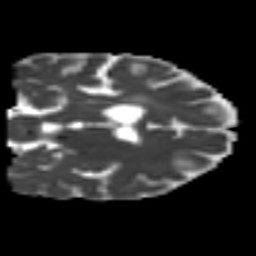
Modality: MD
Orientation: coronal
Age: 53
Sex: male
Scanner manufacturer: siemens
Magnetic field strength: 3 T
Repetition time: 4.987 s
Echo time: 0.0792 s